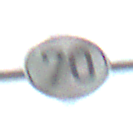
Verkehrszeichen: EndeGeschwindigkeit70
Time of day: Midday
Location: Outdoor (Suburban)
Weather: PartlyCloudy
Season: Summer
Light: Natural